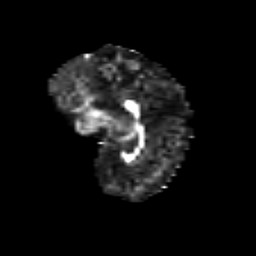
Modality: FA
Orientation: sagittal
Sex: female
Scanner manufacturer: siemens
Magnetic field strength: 3 T
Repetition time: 5 s
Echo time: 0.071 s